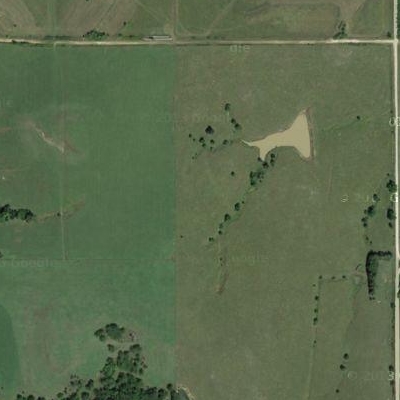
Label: aGrass